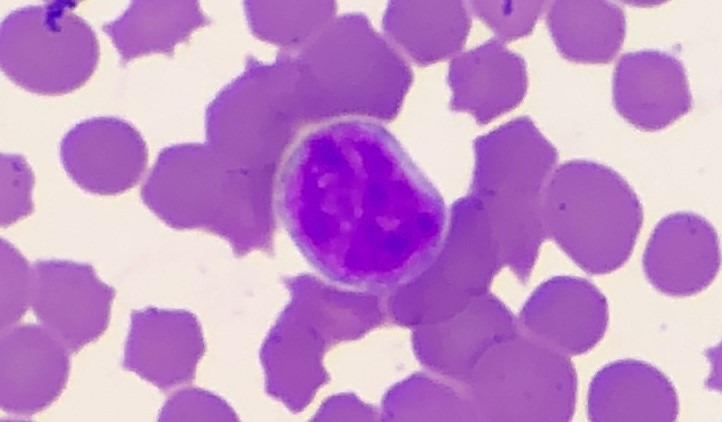
White blood cell type: Lymphocyte